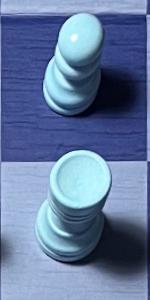
Label: Rook_White